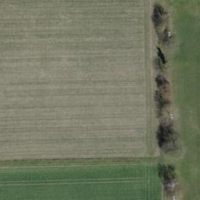
EUNIS habitat code: 52
Species observed at this site:
Celastrina argiolus